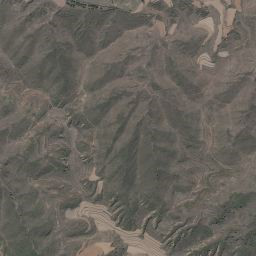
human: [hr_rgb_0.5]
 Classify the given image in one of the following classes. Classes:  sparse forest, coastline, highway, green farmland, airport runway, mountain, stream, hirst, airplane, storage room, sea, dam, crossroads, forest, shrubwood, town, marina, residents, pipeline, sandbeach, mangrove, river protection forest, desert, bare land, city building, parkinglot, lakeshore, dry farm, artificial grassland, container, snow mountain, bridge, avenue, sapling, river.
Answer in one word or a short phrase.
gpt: mountain